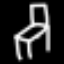
Label: chair